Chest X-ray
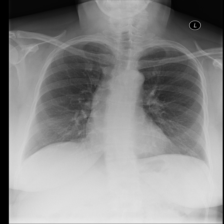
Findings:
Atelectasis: negative
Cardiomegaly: negative
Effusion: negative
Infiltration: positive
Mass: negative
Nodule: negative
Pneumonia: negative
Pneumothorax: negative
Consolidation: negative
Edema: negative
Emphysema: negative
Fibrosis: negative
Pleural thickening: negative
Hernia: negative